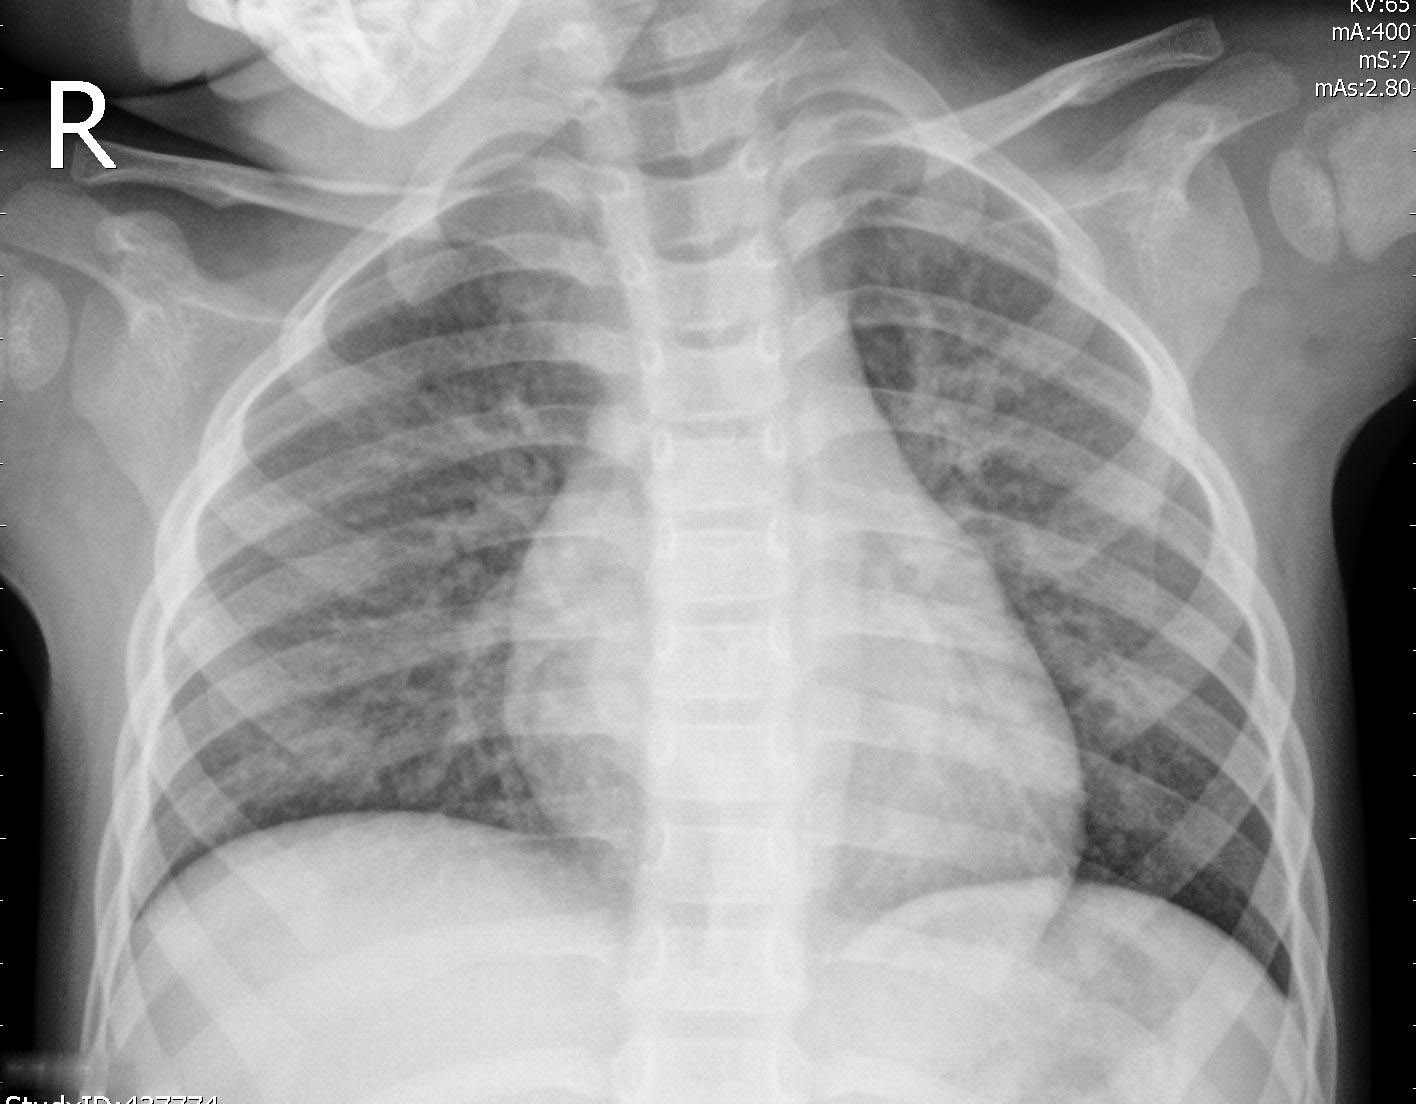
Diagnosis: PNEUMONIA